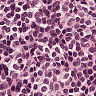
Metastatic tissue present: no